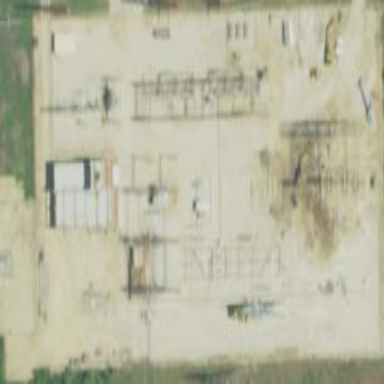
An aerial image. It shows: There is distribution substation enclosed by fence.